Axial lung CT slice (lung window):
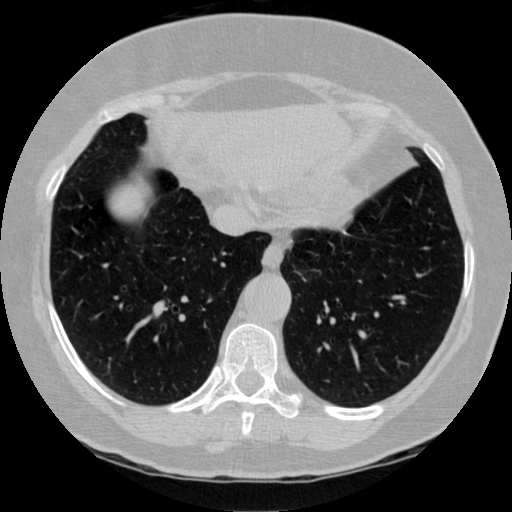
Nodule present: no